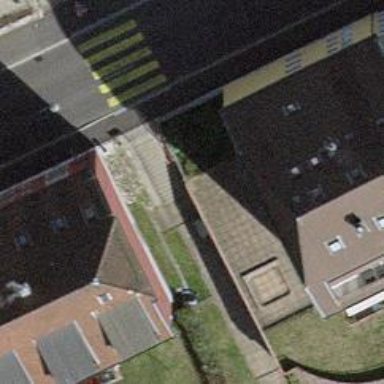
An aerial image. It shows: Steps made of asphalt.